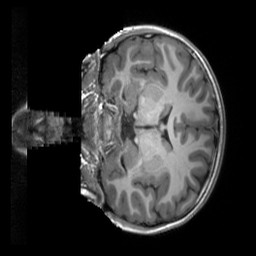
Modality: T1w
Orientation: coronal
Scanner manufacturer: siemens
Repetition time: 2.3 s
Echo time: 0.00229 s